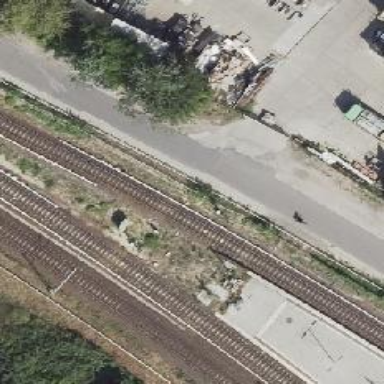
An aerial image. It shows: Railway signal.